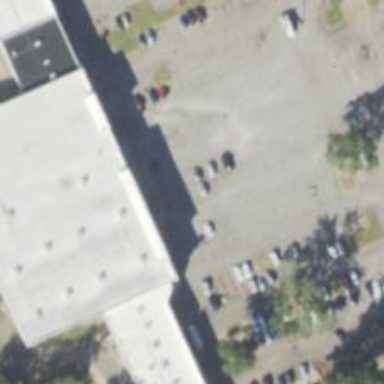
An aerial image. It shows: Parking space is available.